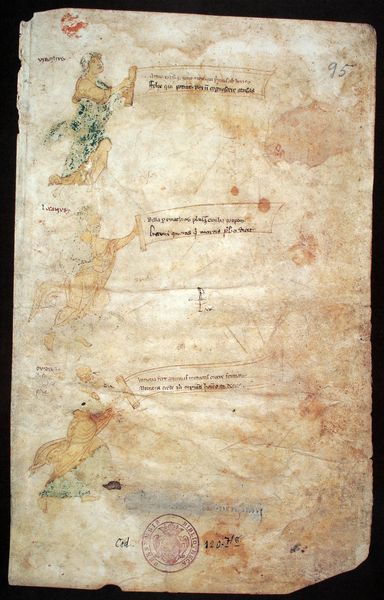
Titel: Codex 120 II; Die drei römischen Dichter Vergil, Lucan und Ovid mit den Anfangsworten ihrer Hauptwerke auf Schriftrollen
Künstler: Petrus de Ebulo
Standort: Bern
Institution: Burgerbibliothek
Schlagwörter: mann, umhang, akte, frauen, gelb, grün, menschen, ocker, braun, frau, grau, schwarz, skizze, zeichnung, rot, beige, band, blass, halten, figur, gewand, drei, blatt, rosa, schrift, bilder, papier, bogen, fahnen, studie, fahne, datierung, hellbraun, farbe, grafik, lila, violett, vergilbt, figuren, banner, zahlen, ziffern, laviert, schmutz, antike, unterschrift, buch, münchen, comic, seite, illustration, text, buchstaben, knien, koloriert, stempel, entwurf, vertrag, tinte, gestalten, buchseite, rolle, flecken, pergament, kaputt, verschwommen, verwischt, zahl, ziffer, brief, antik, toga, griechisch, kentaur, wesen, mittelalter, fleckig, plan, schriftrolle, tempel, landkarte, undeutlich, siegel, urkunde, nummerierung, klassik, miniatur, klecks, knick, texte, handschrift, dokument, erklärung, wissenschaft, bauplan, dreigliedrig, archiv, schriftrollen, lage, quelle, wasserflecken, spruchband, abschnitte, stockflecken, schriftband, erzählung, beschädigt, buchmalerei, sinnspruch, spruchbänder, schriftbänder, manuskript, papyros, gewandfigur, signet, minuskel, verwaschen, ausgefranzt, seitenzahl, paginierung, amt, rotulus, banderolen, eigentum, handgeschrieben, schriftblase, staatlich, verstaatlicht, öfnnen, schmutzflecken, 95, seite 95, pagina, stchrift, versifft